Chest X-ray:
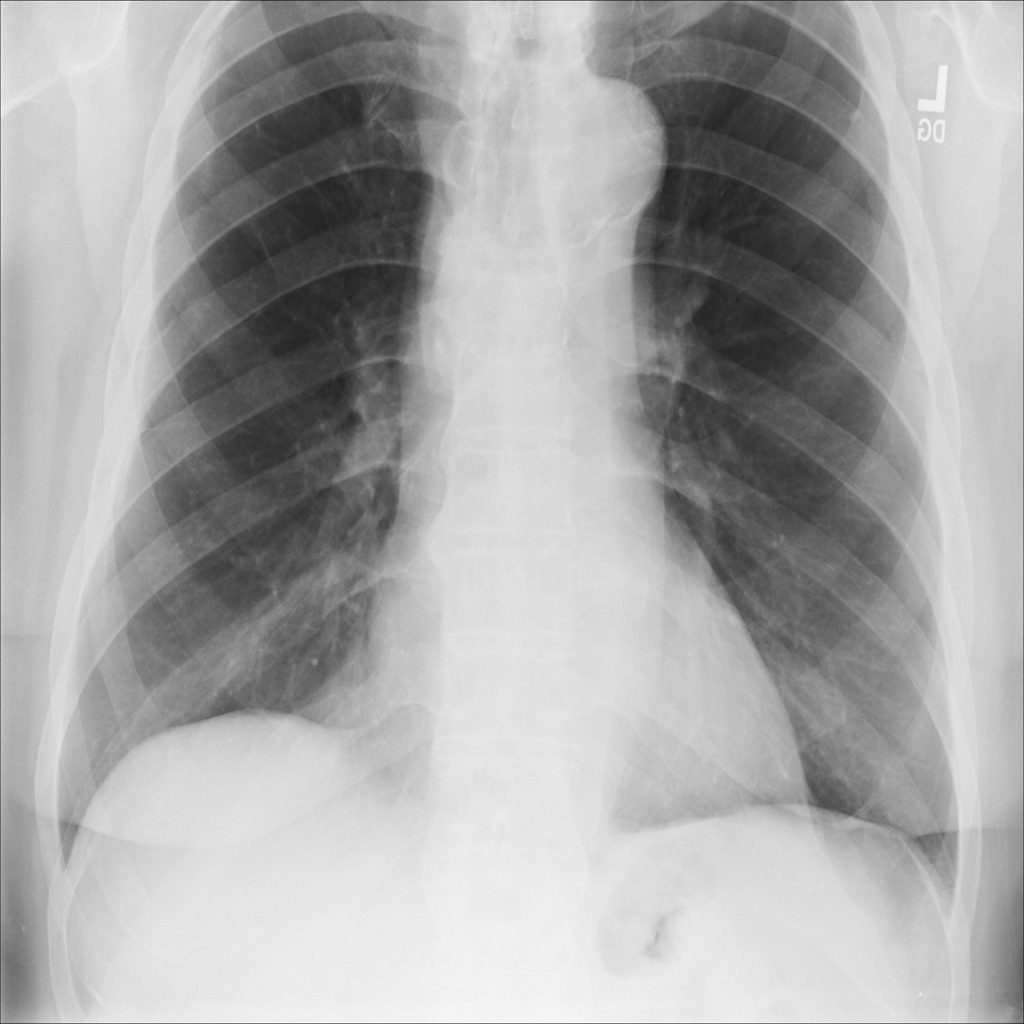
No abnormal finding: yes